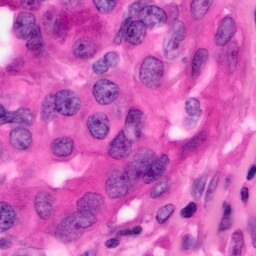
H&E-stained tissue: Pancreatic